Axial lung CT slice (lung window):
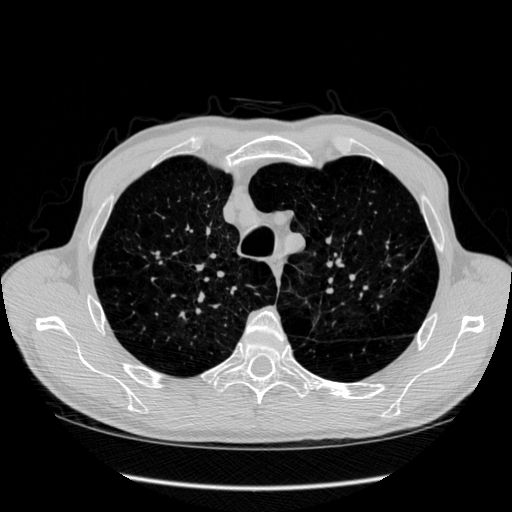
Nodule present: no